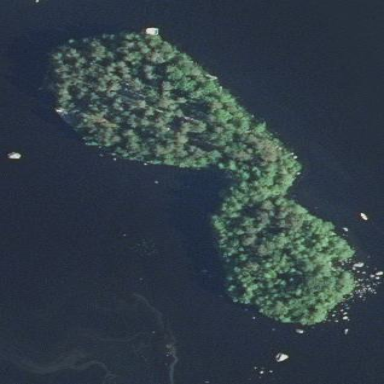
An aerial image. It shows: Islet.